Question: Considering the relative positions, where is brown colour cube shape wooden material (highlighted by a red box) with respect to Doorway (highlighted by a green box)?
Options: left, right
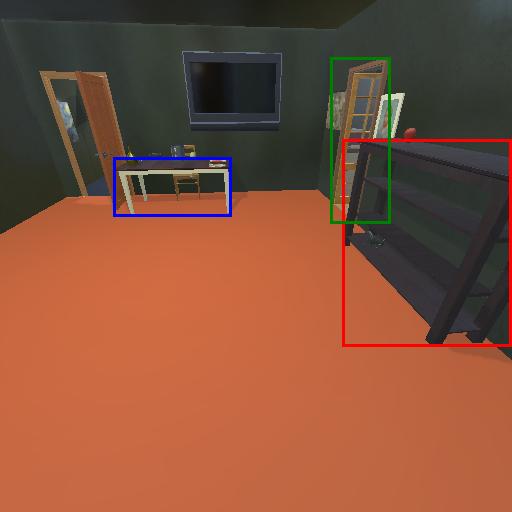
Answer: left